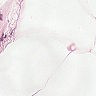
Metastatic tissue present: no